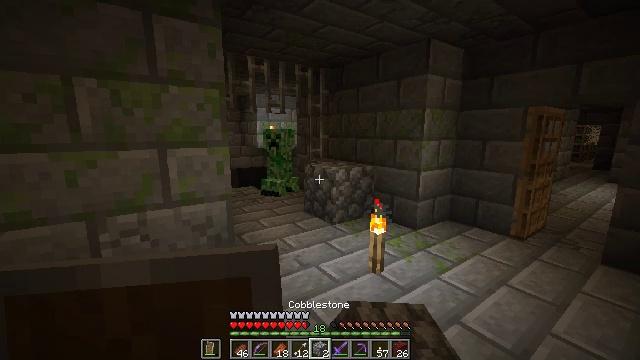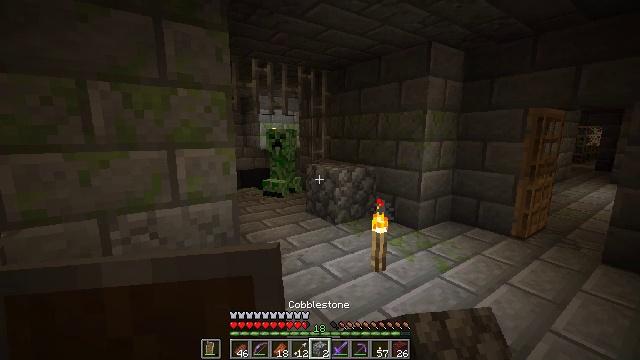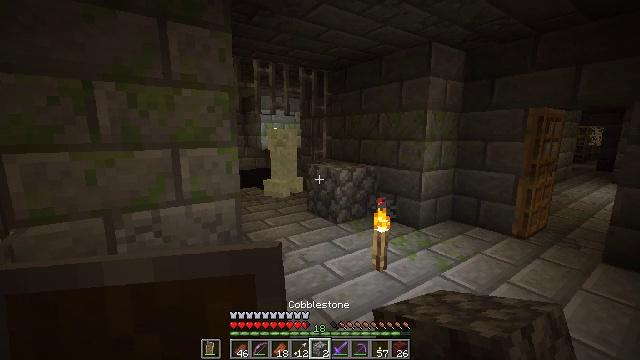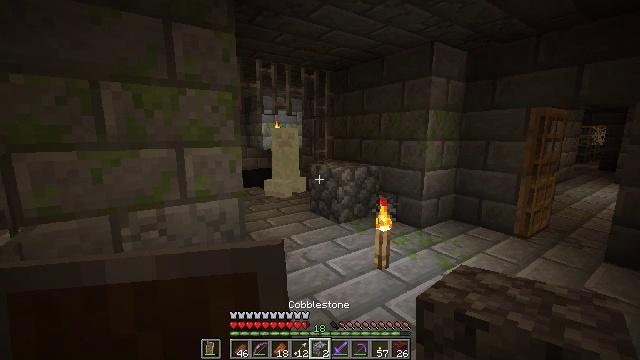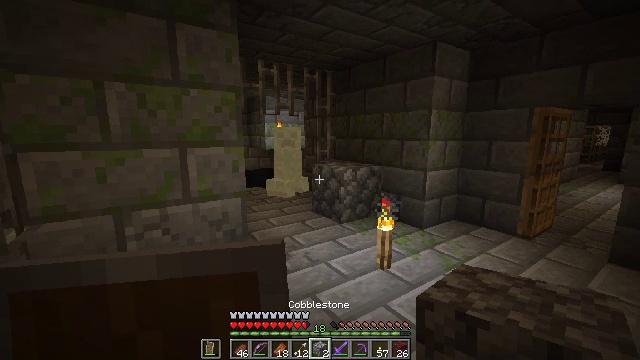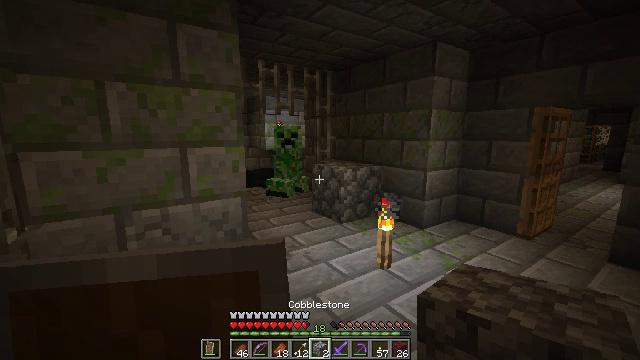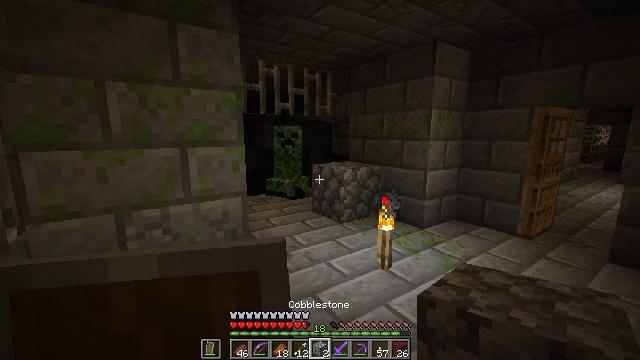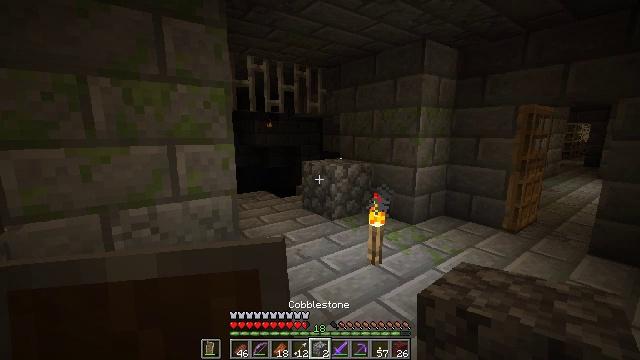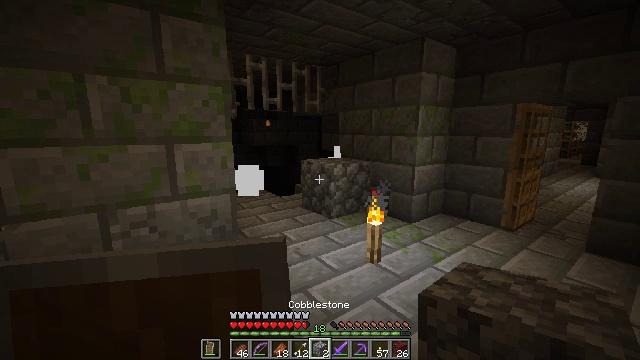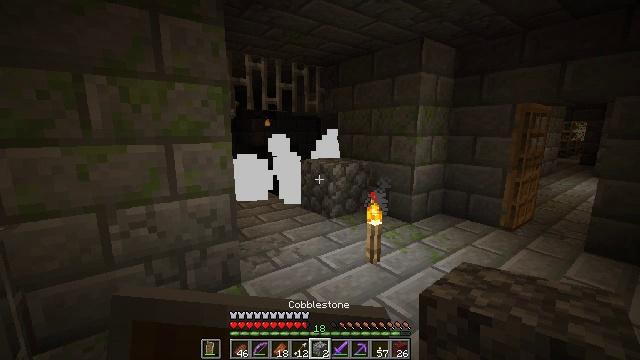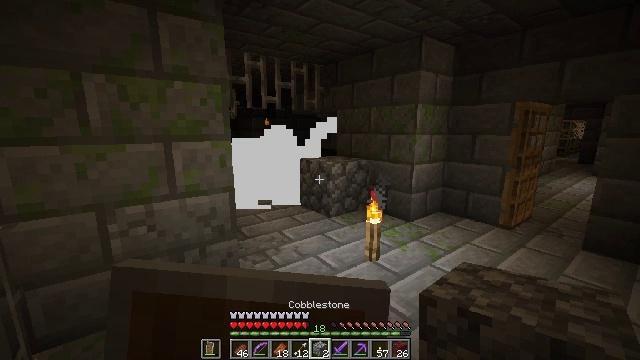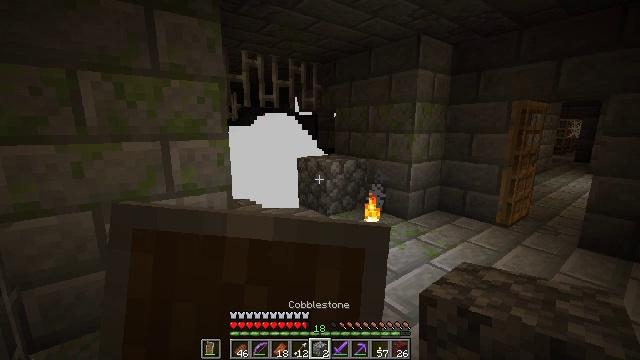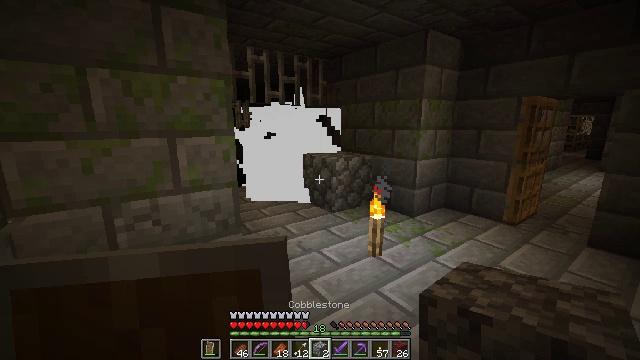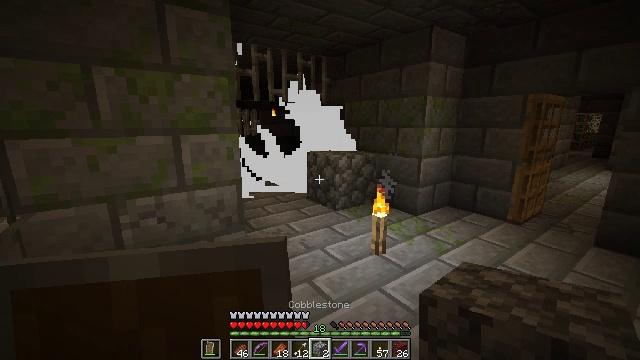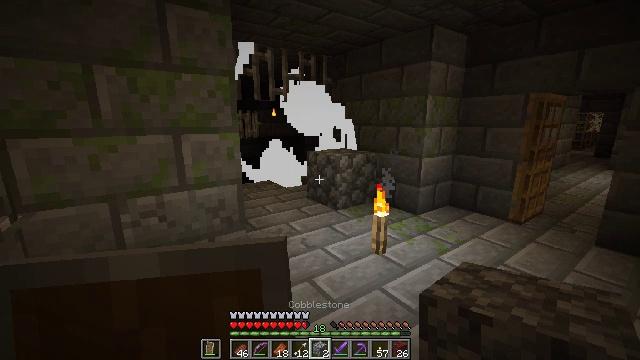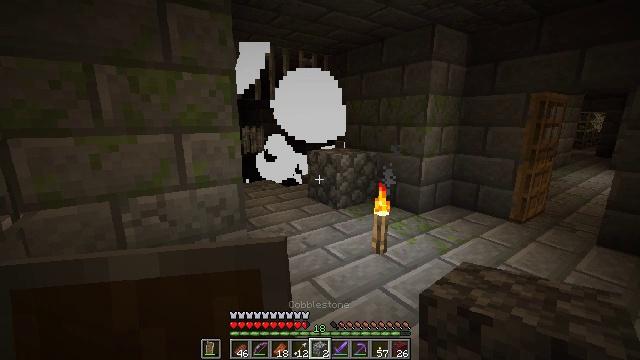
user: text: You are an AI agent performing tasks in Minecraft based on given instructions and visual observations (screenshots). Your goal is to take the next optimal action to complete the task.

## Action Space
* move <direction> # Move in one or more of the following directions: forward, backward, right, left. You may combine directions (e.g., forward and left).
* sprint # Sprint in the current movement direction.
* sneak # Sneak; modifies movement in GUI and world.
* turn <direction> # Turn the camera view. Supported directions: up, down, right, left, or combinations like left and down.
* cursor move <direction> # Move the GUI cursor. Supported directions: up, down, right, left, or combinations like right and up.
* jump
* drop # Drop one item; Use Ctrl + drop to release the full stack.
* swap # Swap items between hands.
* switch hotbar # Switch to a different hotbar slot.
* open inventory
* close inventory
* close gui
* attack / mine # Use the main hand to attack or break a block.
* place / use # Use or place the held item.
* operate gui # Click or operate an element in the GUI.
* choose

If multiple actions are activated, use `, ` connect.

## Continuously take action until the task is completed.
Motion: motion action
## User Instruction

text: Combat the silverfish.
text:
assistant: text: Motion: no_op
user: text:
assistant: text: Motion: no_op
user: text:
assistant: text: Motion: no_op
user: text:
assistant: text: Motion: no_op
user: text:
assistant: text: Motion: no_op
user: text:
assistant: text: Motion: no_op
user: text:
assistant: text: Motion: turn right
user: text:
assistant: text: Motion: no_op
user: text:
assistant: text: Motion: use / place
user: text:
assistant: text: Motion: use / place
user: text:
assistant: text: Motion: use / place
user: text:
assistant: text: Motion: turn left
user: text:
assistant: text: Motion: no_op
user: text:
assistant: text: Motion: no_op
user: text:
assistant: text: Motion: no_op
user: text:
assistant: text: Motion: no_op
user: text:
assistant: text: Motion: no_op
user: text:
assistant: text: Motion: move forward
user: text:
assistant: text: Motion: move forward
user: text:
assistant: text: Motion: move forward
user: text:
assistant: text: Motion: move forward
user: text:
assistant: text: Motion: move forward, turn down
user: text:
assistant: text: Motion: move forward, turn down
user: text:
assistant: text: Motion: move forward
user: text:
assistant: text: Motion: move forward
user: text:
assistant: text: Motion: move forward
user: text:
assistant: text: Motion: move forward
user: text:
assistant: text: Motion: move forward, turn right and up
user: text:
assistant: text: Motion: turn right and up
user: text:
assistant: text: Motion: turn right and up